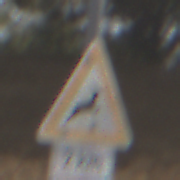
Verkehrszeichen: WildwechselLinks
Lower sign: Entfernungsangaben2
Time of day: MorningAfternoon
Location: Outdoor (Nature)
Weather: PartlyCloudy
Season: NotSpecified
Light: Natural